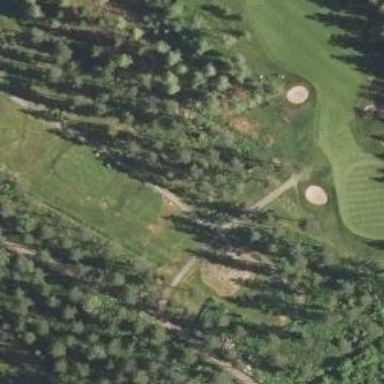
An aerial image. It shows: Path used for both walking and golf.